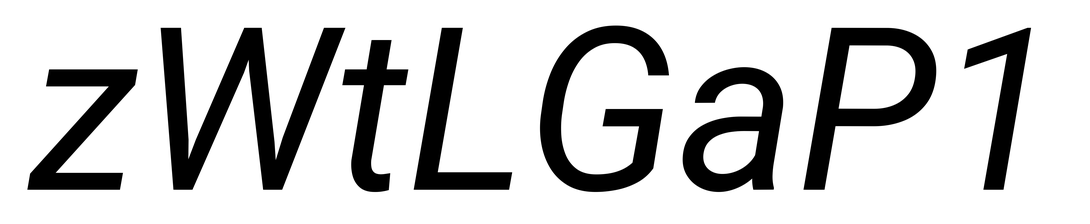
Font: Roboto-Italic_Italic